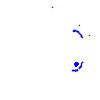
Particle: electron